Interaction volume radius: 10 \u00c5
Interaction volume height: 15 \u00c5
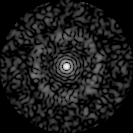
Disorder parameter: 0.8181